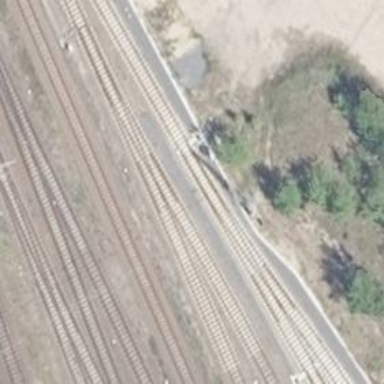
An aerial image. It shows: Railway switch.